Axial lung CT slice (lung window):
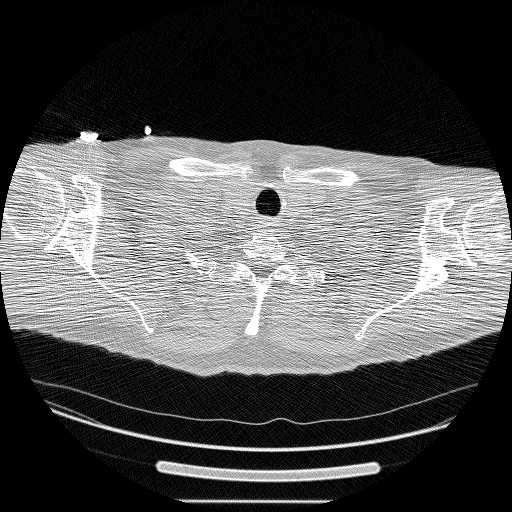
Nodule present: no